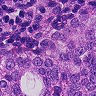
Metastatic tissue present: yes